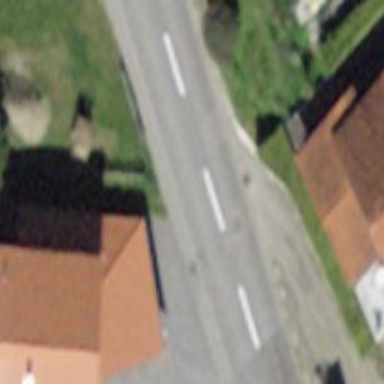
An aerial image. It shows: Asphalt road classified as tertiary.